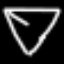
Label: diamond